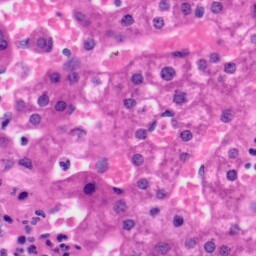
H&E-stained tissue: Liver